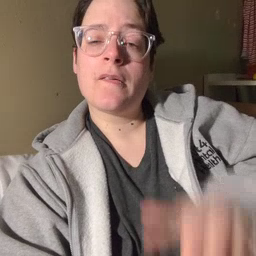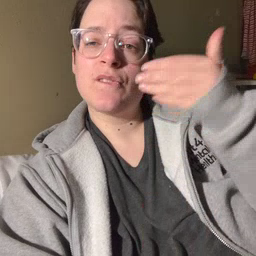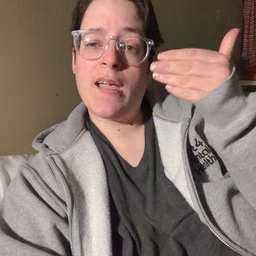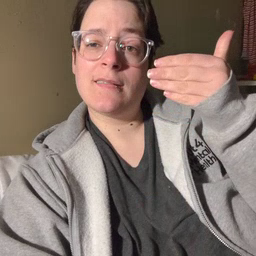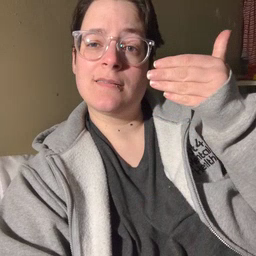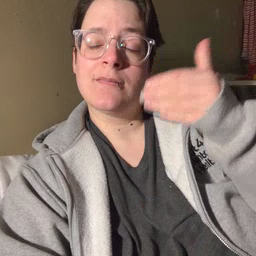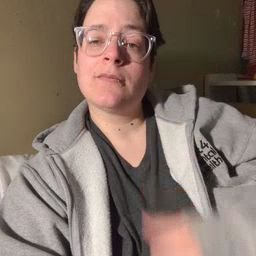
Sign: flag